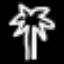
Label: palm tree